Field crop: maize
Growth stage: 1
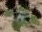
Species: chenopodium